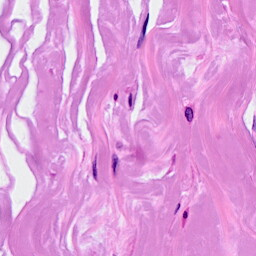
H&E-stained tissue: Breast